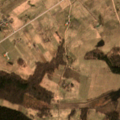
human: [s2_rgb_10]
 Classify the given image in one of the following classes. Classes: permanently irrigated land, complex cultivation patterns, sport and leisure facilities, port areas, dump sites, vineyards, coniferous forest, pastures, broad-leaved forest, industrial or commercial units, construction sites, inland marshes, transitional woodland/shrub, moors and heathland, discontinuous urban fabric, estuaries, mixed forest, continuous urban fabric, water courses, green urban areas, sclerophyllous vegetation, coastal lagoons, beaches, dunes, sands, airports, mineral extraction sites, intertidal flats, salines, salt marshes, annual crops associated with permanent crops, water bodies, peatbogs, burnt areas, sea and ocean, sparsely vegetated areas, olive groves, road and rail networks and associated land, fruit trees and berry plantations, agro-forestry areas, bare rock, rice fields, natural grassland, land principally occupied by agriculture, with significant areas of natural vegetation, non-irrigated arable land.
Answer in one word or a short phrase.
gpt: non-irrigated arable land, pastures, complex cultivation patterns, broad-leaved forest, coniferous forest, mixed forest